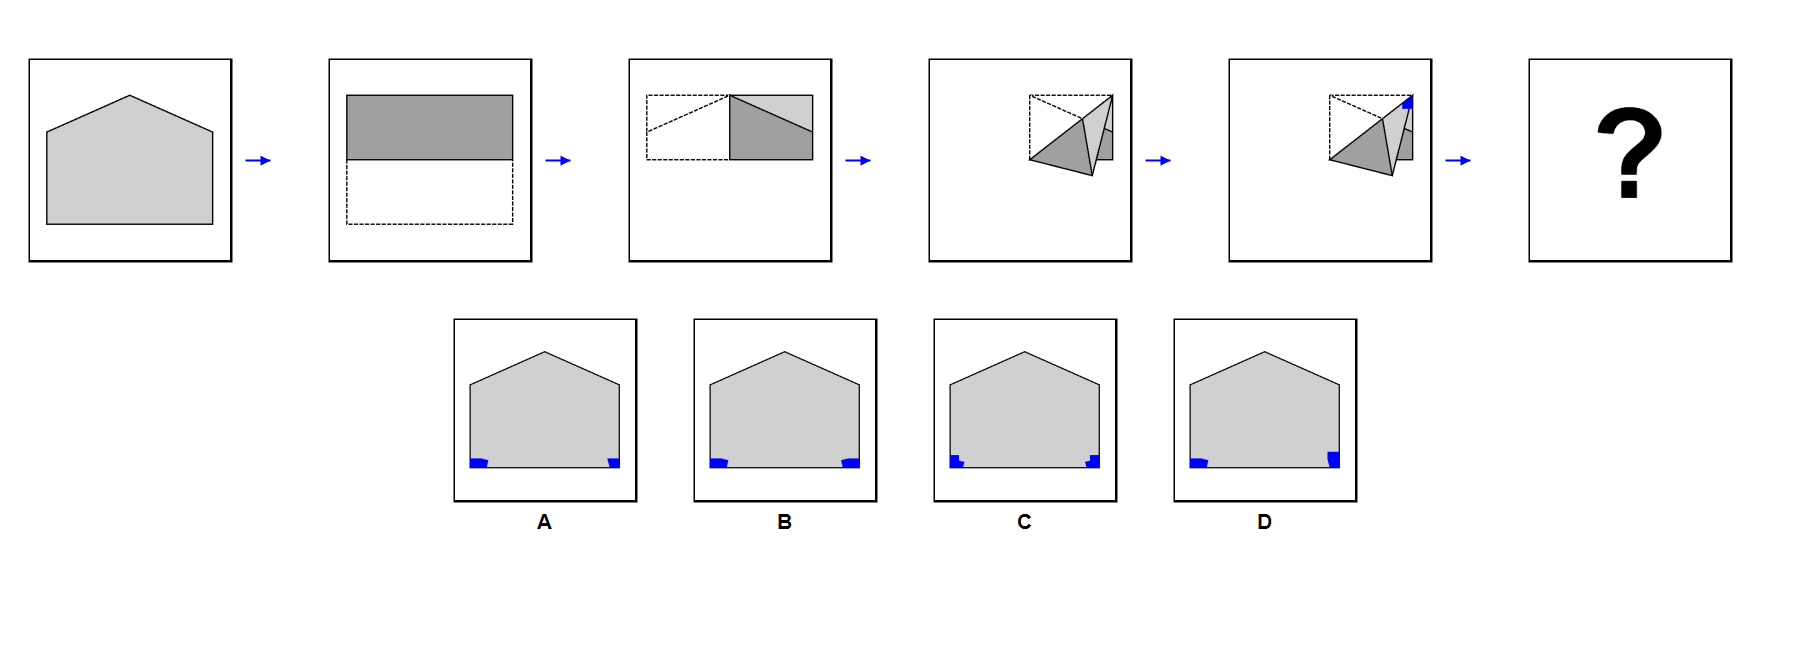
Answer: C